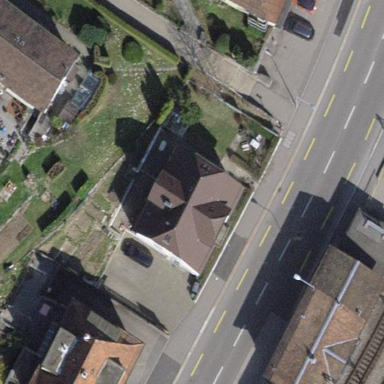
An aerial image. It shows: Half-hipped roof on apartment building.